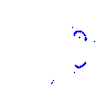
Particle: proton